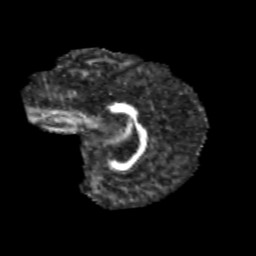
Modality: FA
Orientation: sagittal
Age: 13
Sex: female
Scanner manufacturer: siemens
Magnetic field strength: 3 T
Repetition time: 3.8 s
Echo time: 0.07 s